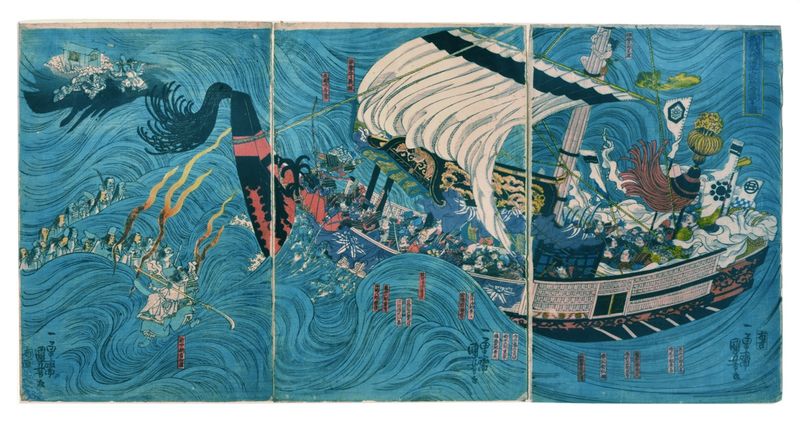
Titel: Die Geisterarmee der Heike erscheint in der Daimotsu-Bucht von Sesshu
Künstler: Utagawa Kuniyoshi
Standort: Hamburg
Institution: Museum für Kunst und Gewerbe Hamburg
Schlagwörter: blau, feuer, held, kampf, meer, wasser, see, drei, holzschnitt, japan, schiff, segel, segelboot, welle, segelschiff, soldaten, schriftzeichen, druckgraphik, druckgrafik, gespenst, general, feldherr, zeit, farbholzschnitt, dreiteilig, geist, marschall, edo, reproduktionen, druckerzeugnisse, oberbefehlshaber, segeljacht, segelyacht, lit, geisterarmee, zyklen, epen, heike, monogatari, minamoto, yoshitsune, er mmänner